Question: I have a very basic piece of R code here, as well as the plot it produces. Why is the dot not filled in red?
'''
plot(1, 1, col="blue", bg="red", cex=4)
'''

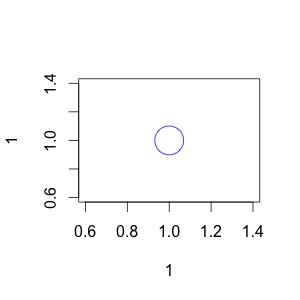
Answer: You need to use one of 'pch =' 21 through 25 for 'bg' to work
'''
plot(1, 1, col = "blue", pch = 21, bg = "red", cex = 4)
'''
From the 'points' help file:
> background (fill) color for the open plot symbols given by 'pch = 21:25'.